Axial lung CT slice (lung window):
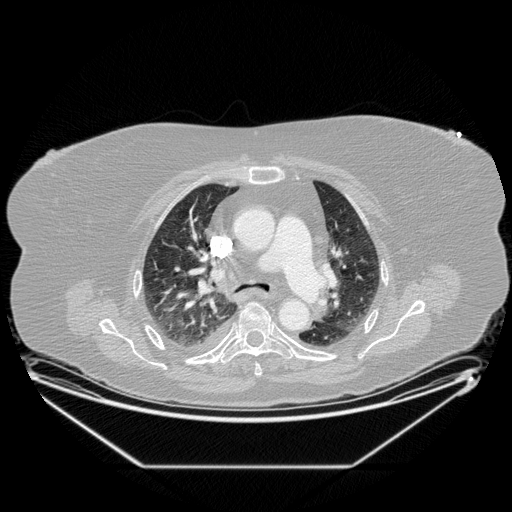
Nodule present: no